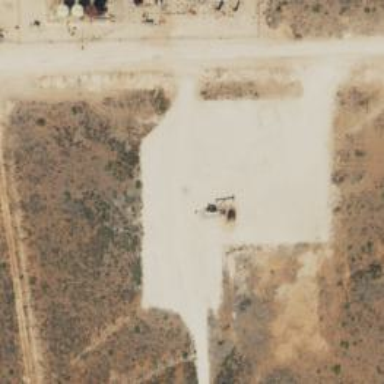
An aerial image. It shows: Petroleum well.